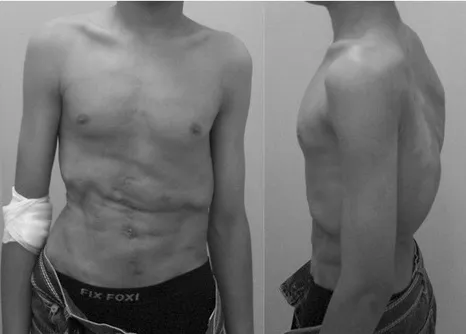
Case 1 preoperative physical appearance. Anterior view showing imbalance of shoulder and waist line. Other characteristic findings such as short stature, a small chest, and variable limb abnormalities were not found. The scar seen at the center of his abdomen was made when he received a renal transplant. Lateral view showing thoracic rib humps and thoracolumbar kyphosis.
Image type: medical_photograph (skin_photograph)